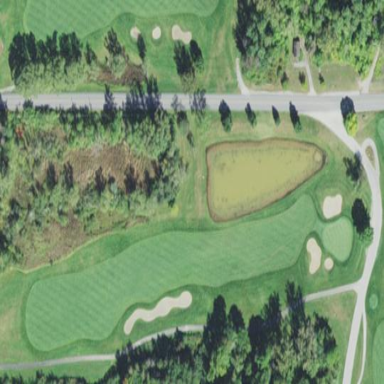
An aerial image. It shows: Golf fairway surrounded by grass.